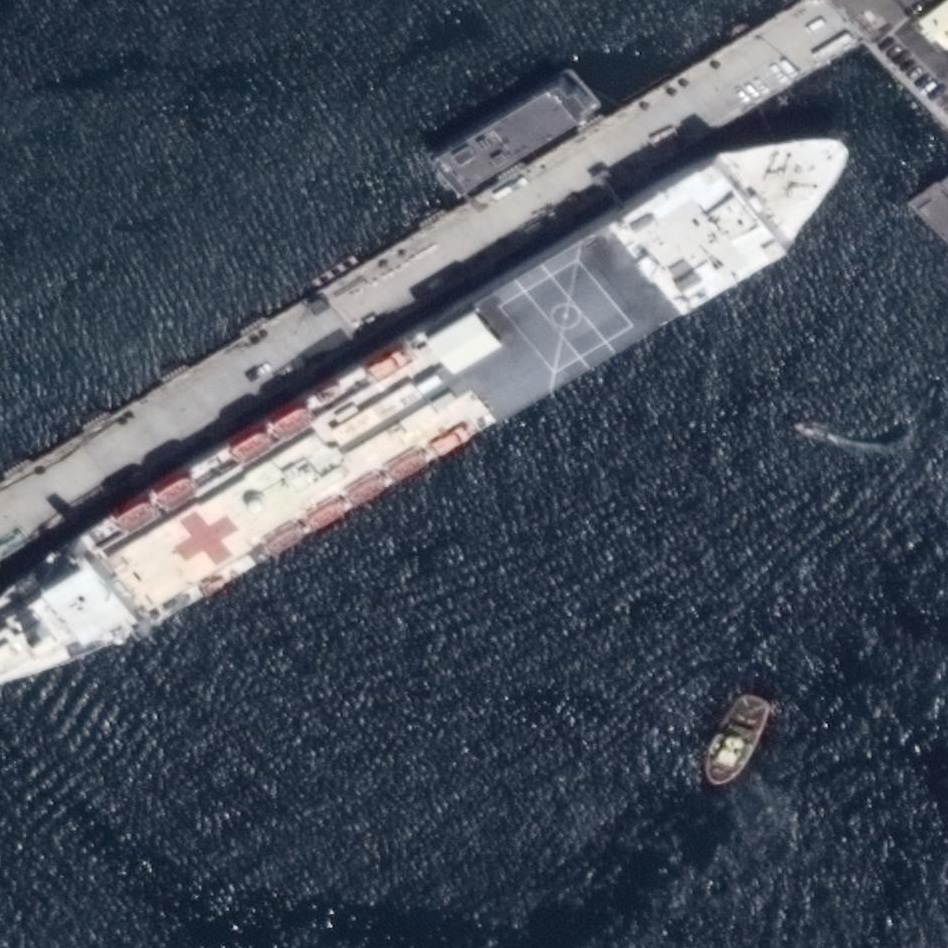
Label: Medical_ship